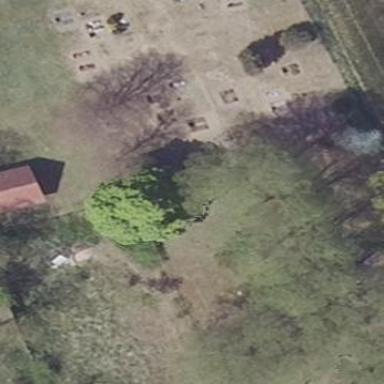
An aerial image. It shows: Cemetery.